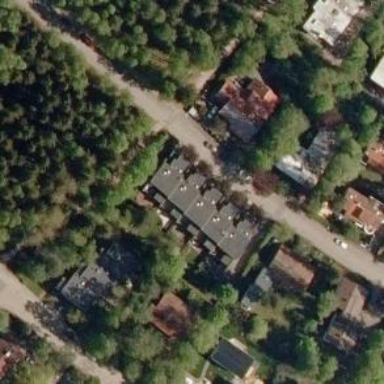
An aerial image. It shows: Terrace building.